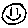
Label: smiley face